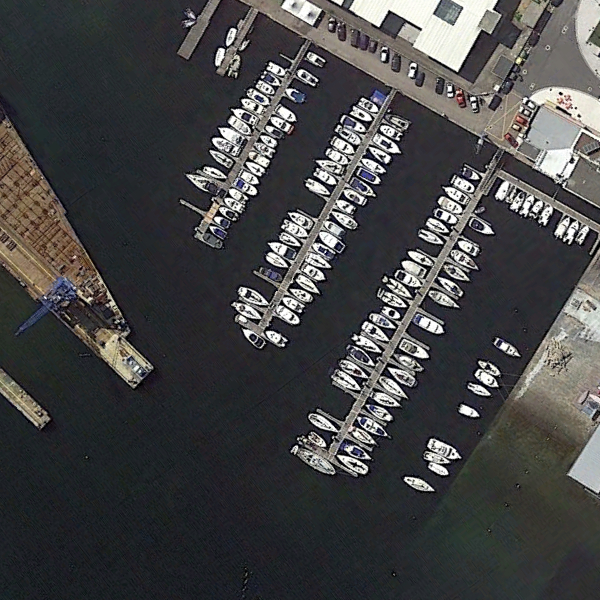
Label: Port